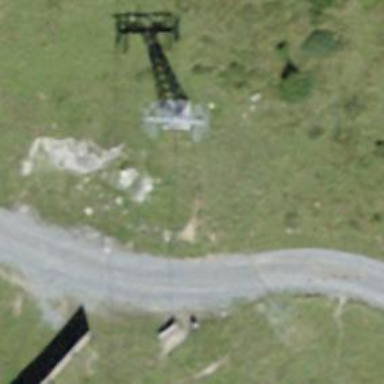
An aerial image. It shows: Pylon used for aerialway.